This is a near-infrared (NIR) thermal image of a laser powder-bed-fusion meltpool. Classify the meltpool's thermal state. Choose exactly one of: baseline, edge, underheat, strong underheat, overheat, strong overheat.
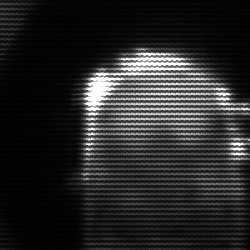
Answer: baseline